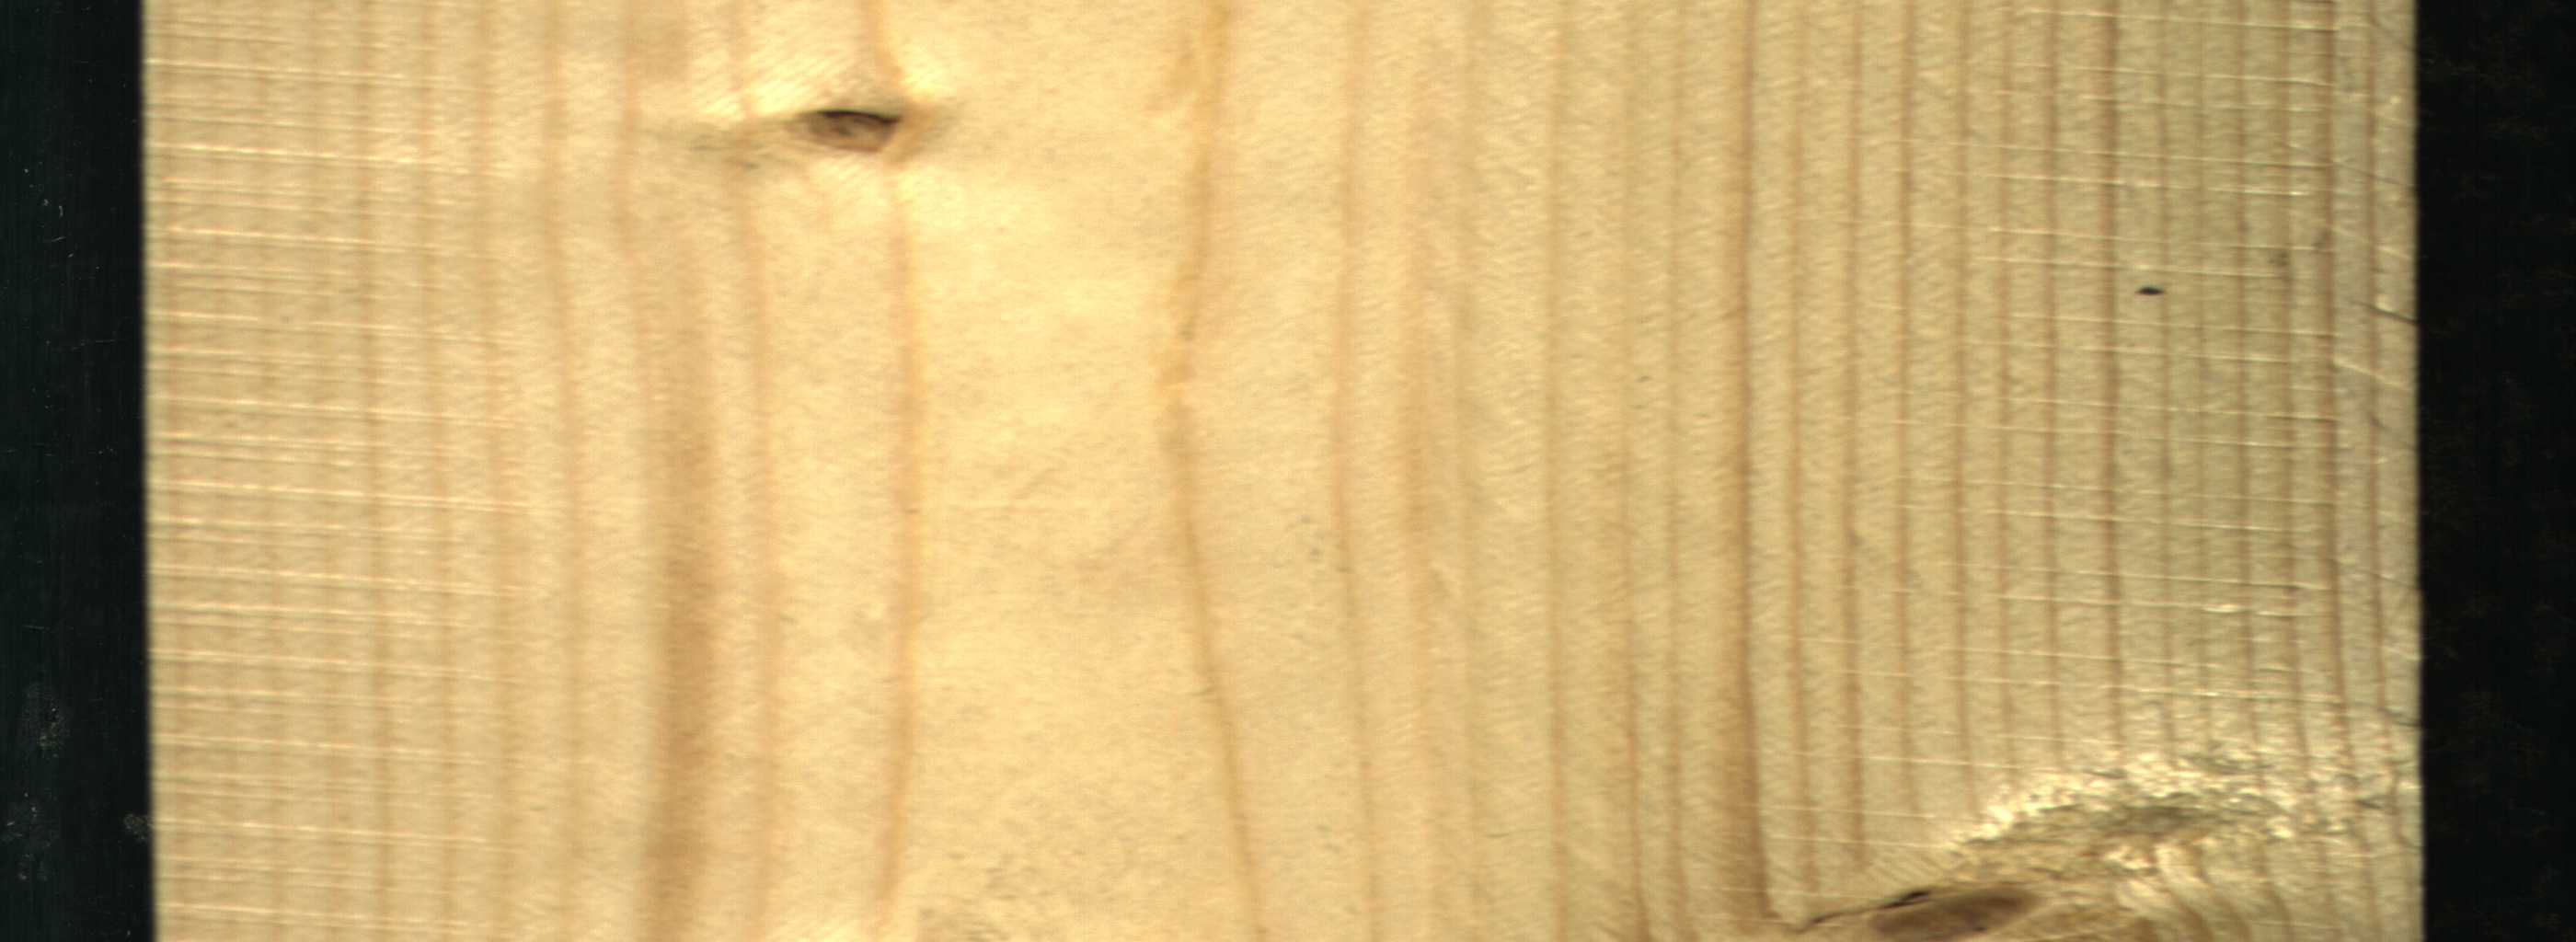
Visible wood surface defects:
Live_Knot
Live_Knot